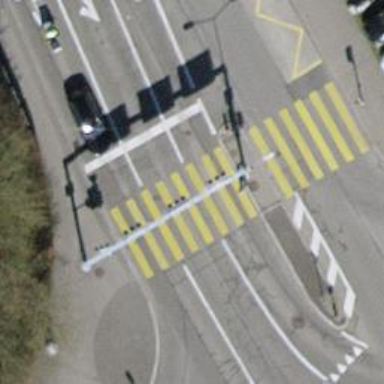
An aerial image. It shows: Road with traffic signals controlling the flow of traffic.